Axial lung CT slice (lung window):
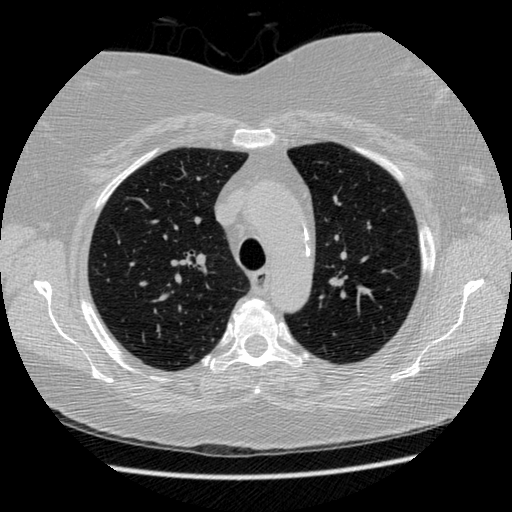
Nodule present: no